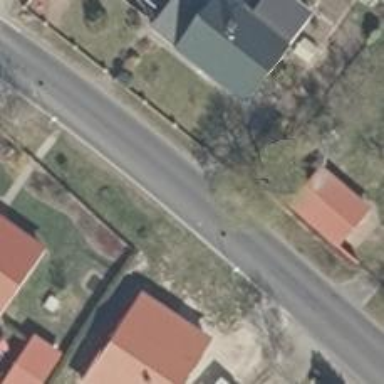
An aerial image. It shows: Secondary road with asphalt surface.